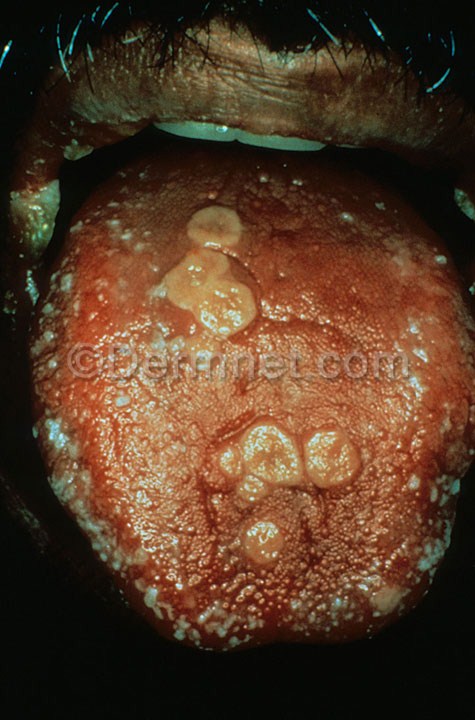
Disease: Herpes HPV and other STDs Photos